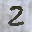
Label: 2